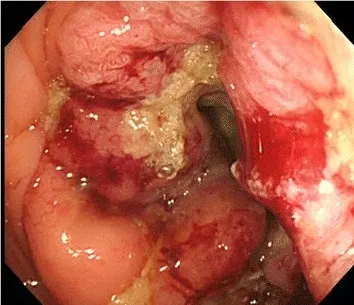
Colonoscopy revealing an ulcerated irregular tumor in the cecum.
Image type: endoscopy (gi_endoscopy)